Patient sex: M
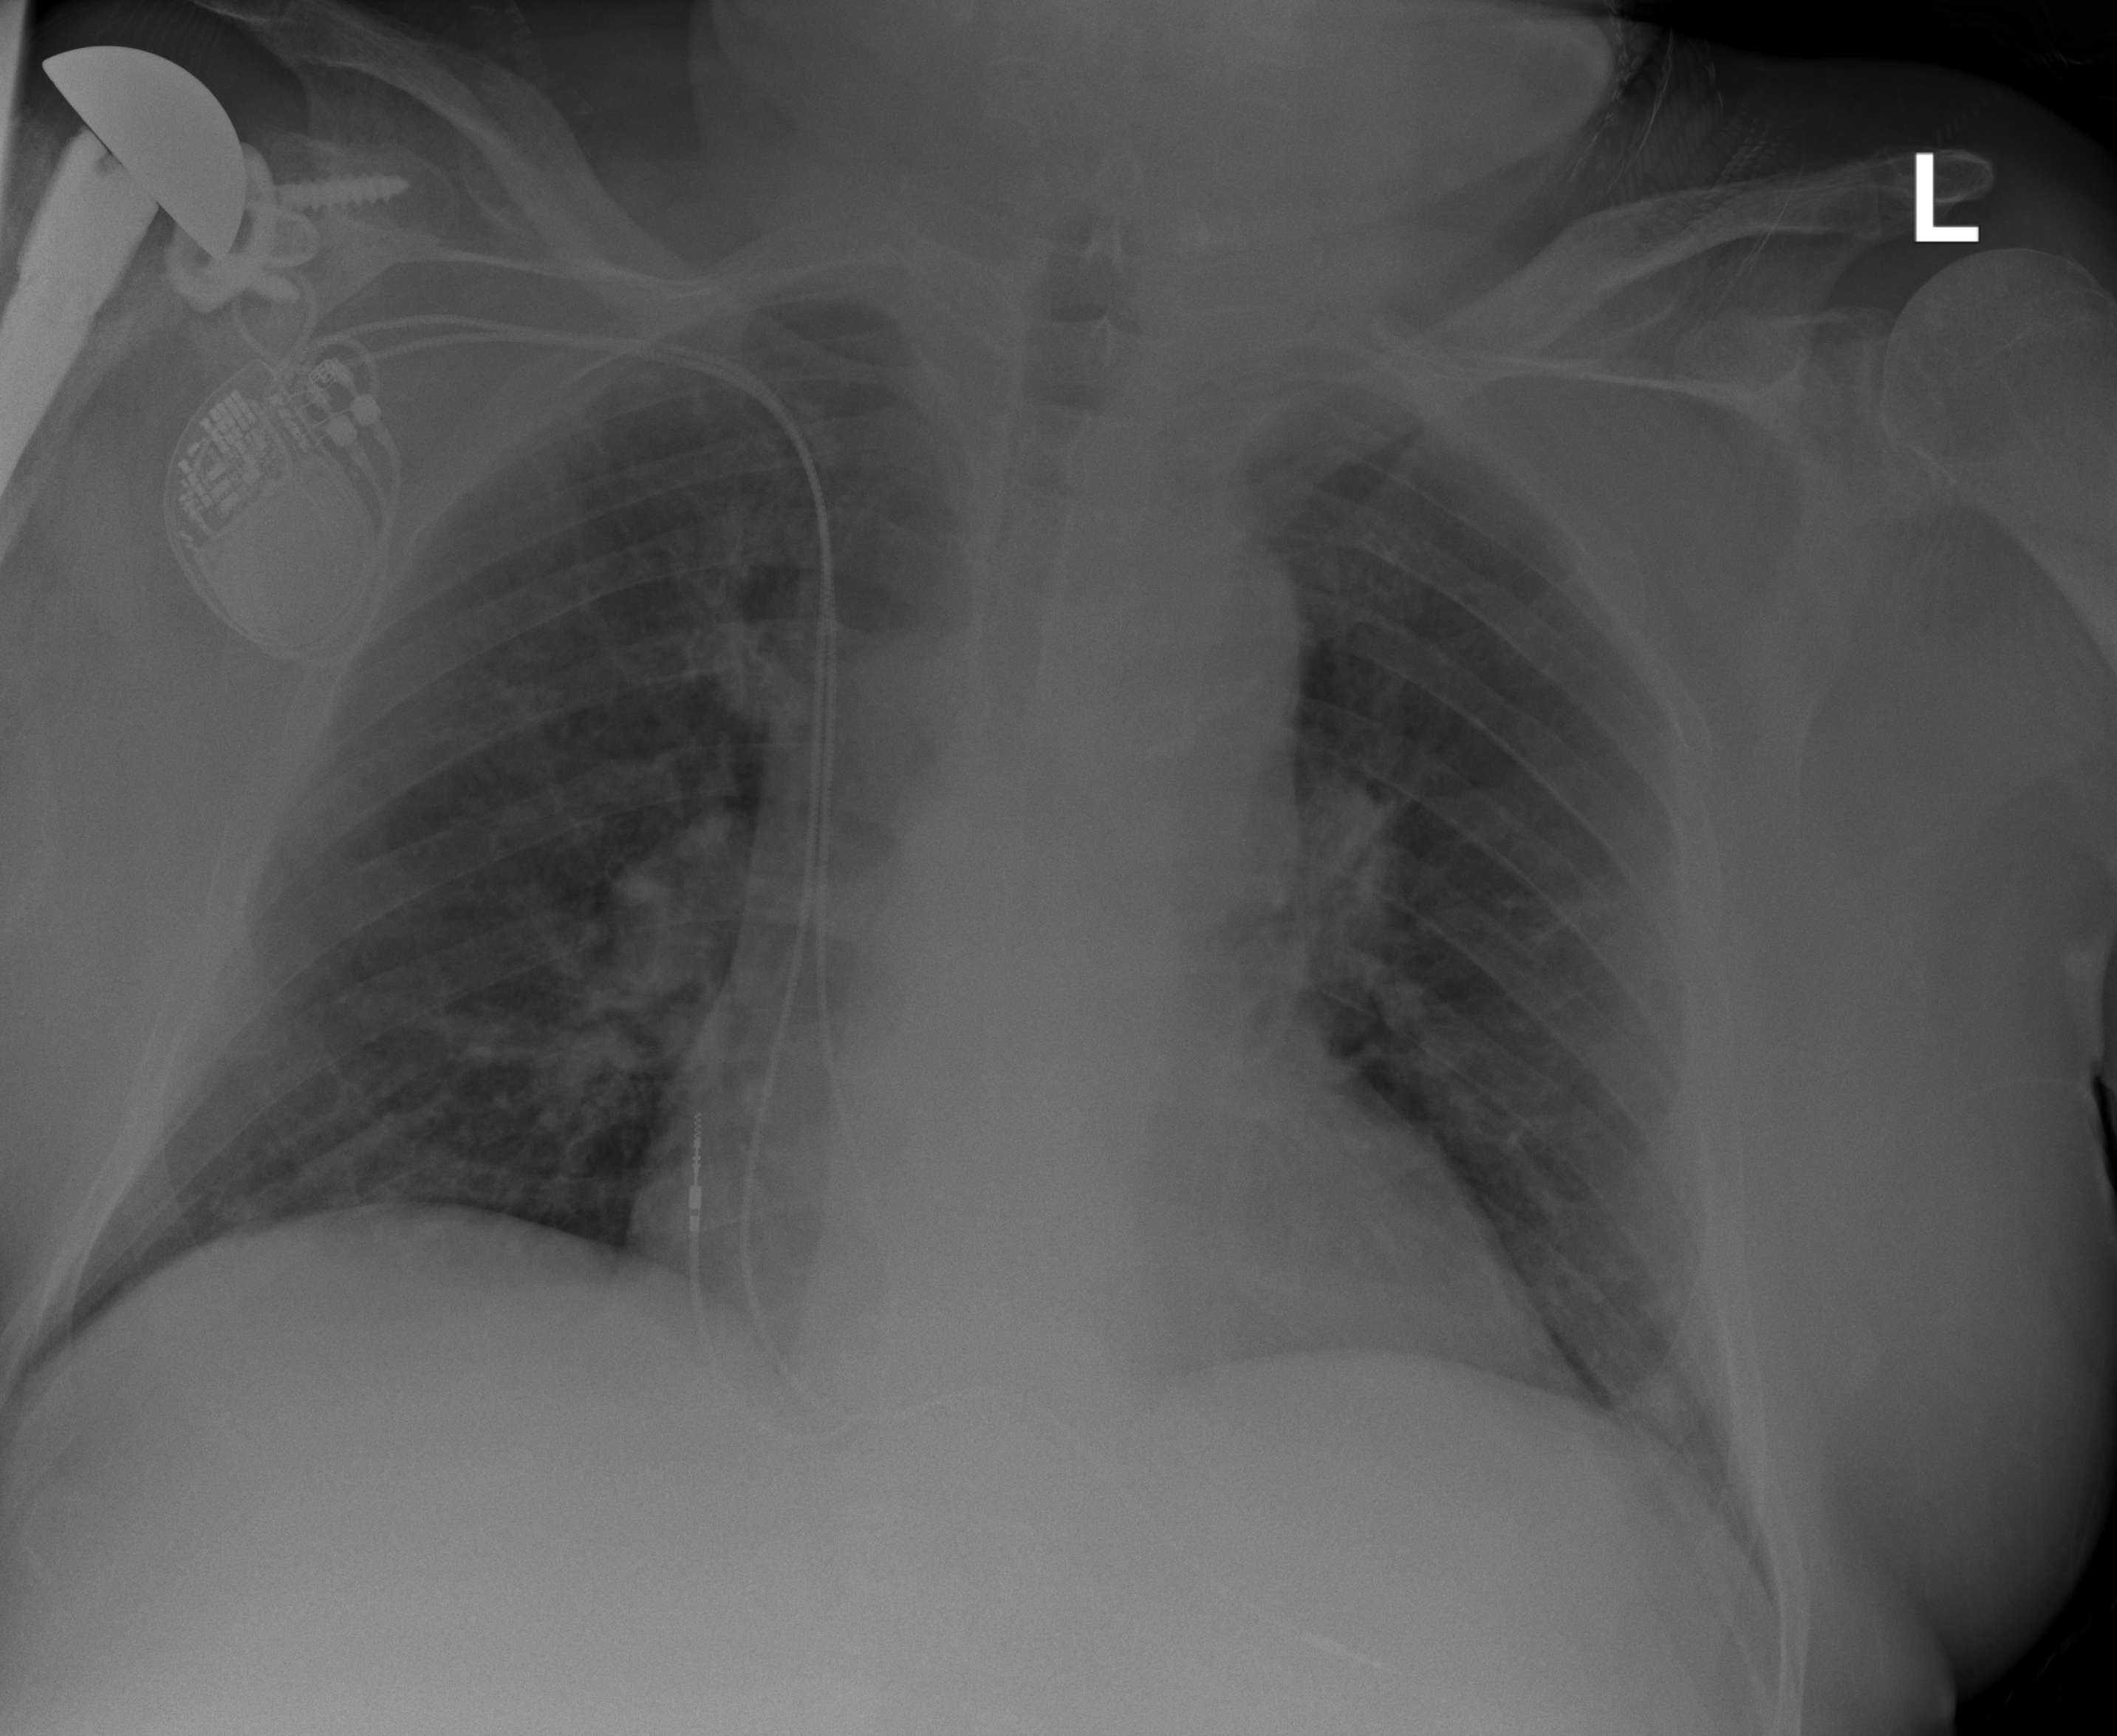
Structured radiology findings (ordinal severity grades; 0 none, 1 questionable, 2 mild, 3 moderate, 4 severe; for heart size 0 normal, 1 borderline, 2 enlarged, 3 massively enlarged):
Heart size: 1
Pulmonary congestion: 0
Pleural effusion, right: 0
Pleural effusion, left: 0
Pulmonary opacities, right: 2
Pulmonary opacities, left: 1
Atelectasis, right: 2
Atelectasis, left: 2